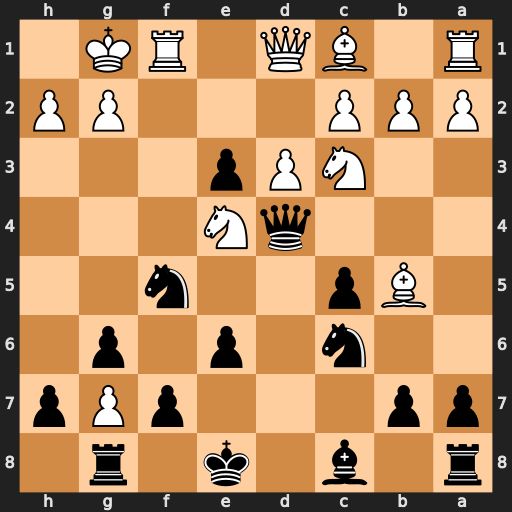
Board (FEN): r1b1k1r1/pp3pPp/2n1p1p1/1Bp2n2/3qN3/2NPp3/PPP3PP/R1BQ1RK1
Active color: b
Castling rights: q
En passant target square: -
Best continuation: e2+